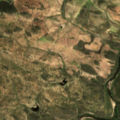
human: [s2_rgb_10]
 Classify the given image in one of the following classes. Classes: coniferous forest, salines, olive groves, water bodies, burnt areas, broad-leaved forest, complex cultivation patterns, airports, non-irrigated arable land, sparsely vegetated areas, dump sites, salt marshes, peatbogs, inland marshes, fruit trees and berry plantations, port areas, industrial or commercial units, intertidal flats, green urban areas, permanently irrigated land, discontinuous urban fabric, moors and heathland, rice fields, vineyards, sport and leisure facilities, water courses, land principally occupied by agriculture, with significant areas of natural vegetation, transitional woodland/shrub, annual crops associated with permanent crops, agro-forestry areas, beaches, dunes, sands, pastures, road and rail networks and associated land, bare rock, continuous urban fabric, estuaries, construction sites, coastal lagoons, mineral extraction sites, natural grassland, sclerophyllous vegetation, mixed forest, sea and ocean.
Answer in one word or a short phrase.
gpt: non-irrigated arable land, pastures, land principally occupied by agriculture, with significant areas of natural vegetation, sclerophyllous vegetation, transitional woodland/shrub